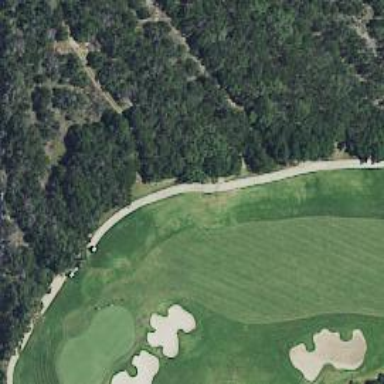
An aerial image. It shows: Path used for both walking and golf.